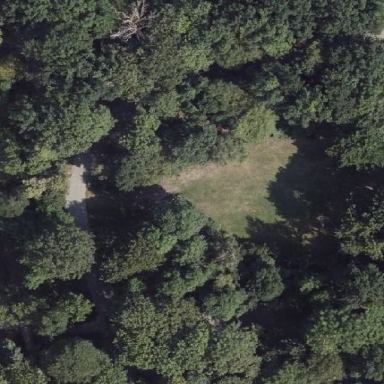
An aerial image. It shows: Mixed woodland with various types of leaves.